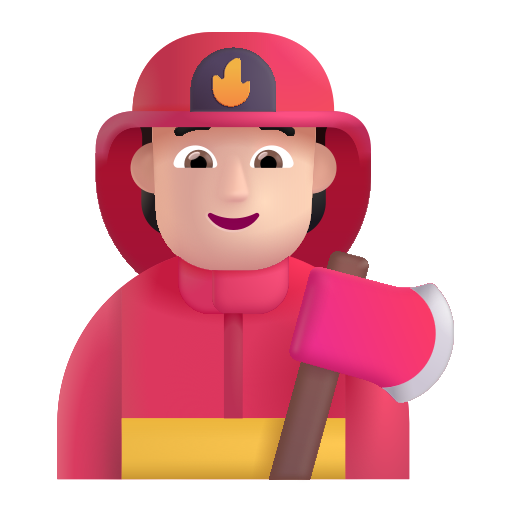
firefighter color light